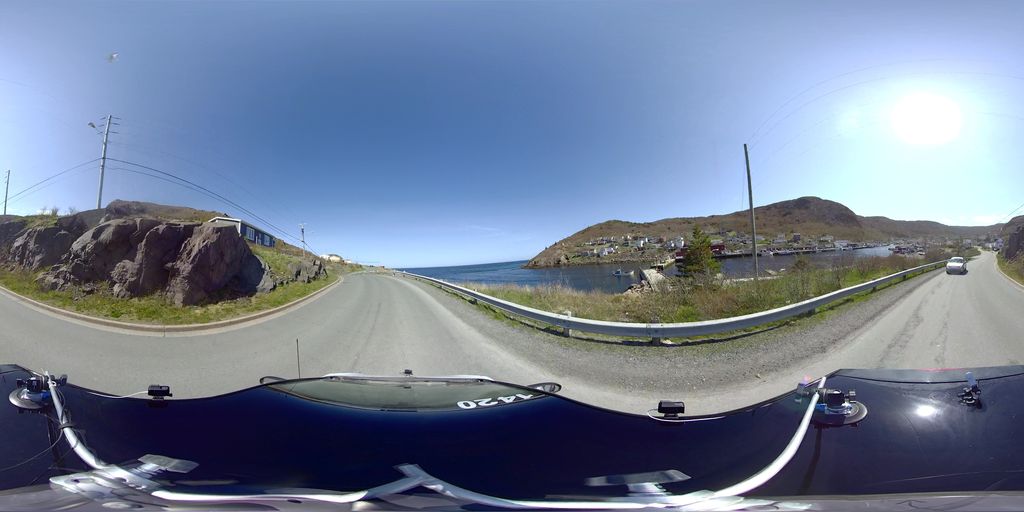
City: st_johns